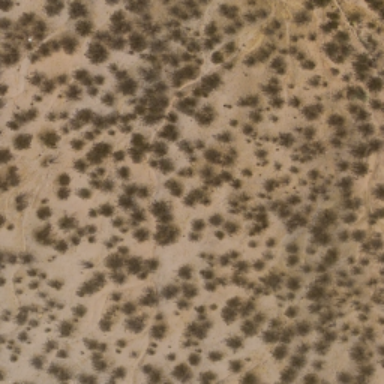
This is a chaparral .